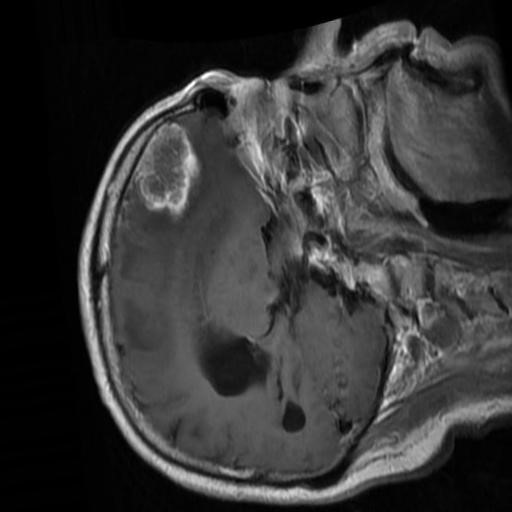
Label: brain_menin